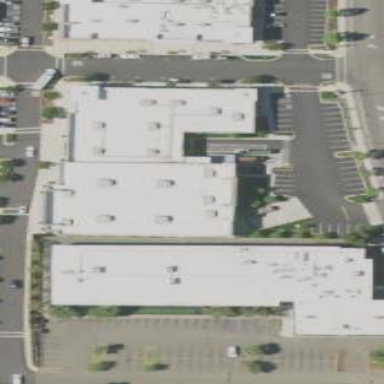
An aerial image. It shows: Commercial building.